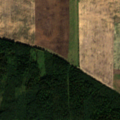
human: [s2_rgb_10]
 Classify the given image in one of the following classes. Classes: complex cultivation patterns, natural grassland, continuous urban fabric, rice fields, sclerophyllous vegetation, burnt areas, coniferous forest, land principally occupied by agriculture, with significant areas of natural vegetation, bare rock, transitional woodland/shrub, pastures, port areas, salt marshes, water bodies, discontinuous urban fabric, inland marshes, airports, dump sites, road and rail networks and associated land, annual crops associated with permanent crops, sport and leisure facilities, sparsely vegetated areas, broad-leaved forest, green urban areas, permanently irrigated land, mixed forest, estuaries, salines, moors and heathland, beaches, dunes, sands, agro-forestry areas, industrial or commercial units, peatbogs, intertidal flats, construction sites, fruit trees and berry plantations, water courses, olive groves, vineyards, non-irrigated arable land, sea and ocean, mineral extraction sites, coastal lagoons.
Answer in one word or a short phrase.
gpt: non-irrigated arable land, mixed forest, transitional woodland/shrub